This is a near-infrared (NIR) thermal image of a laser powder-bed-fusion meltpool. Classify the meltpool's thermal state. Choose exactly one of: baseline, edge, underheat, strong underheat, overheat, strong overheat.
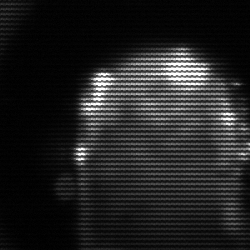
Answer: baseline